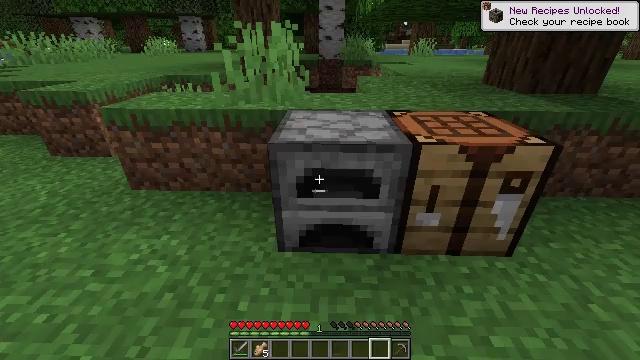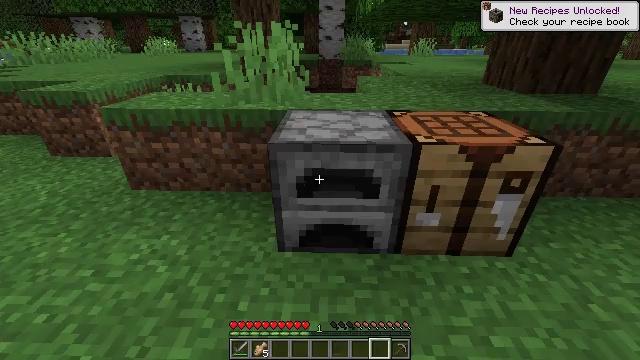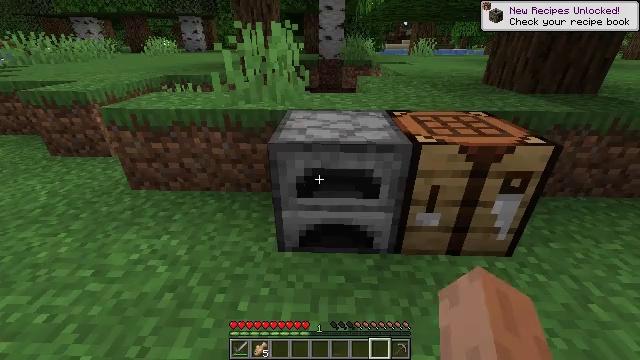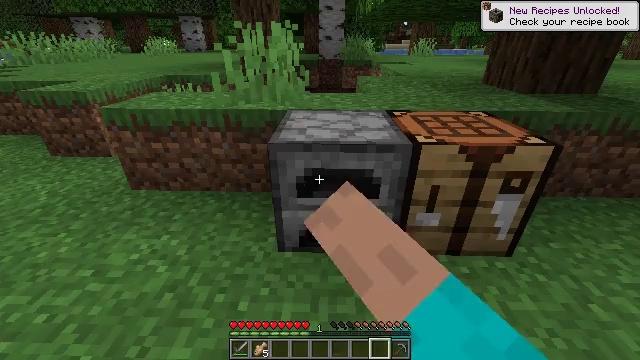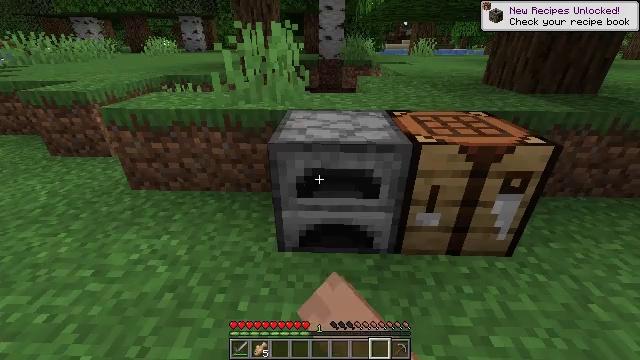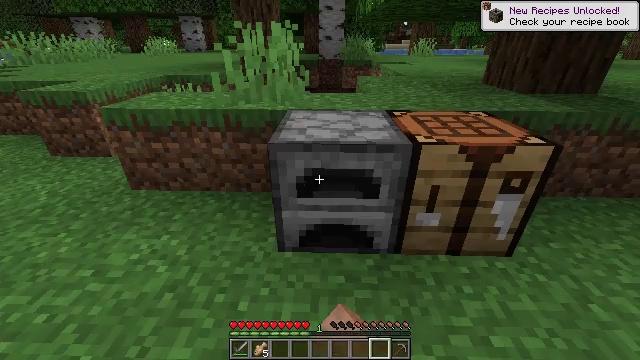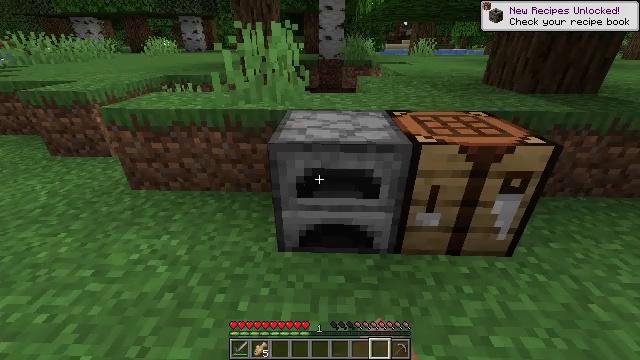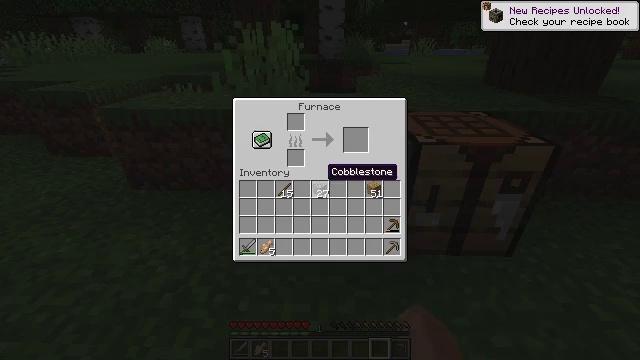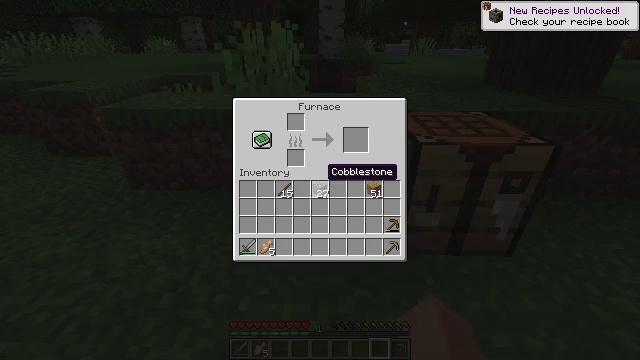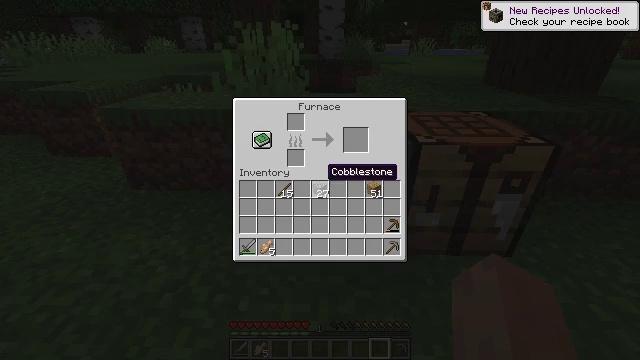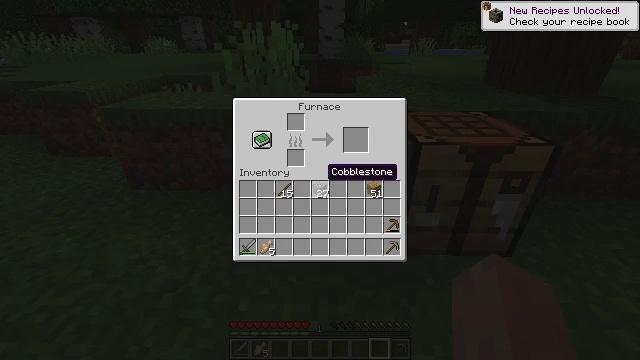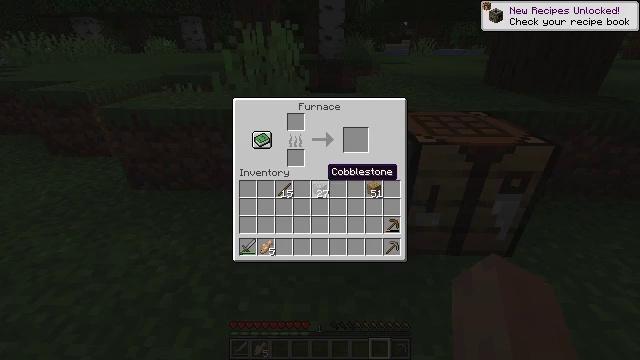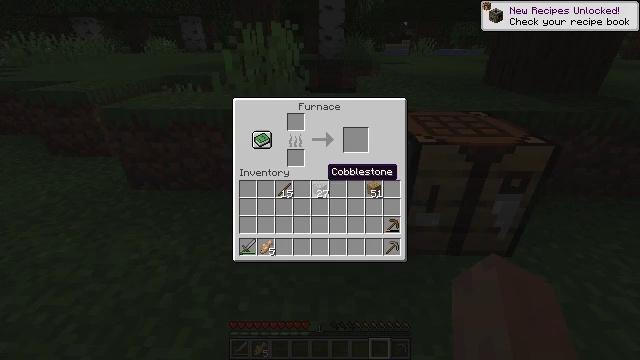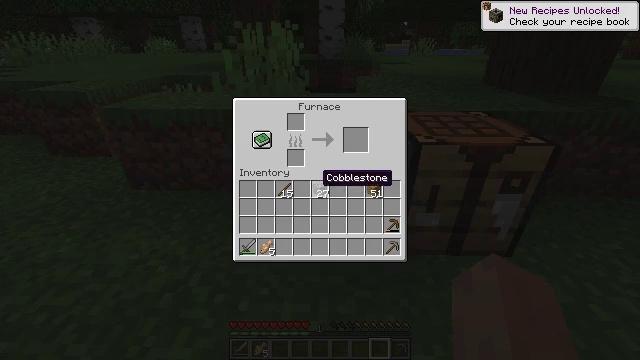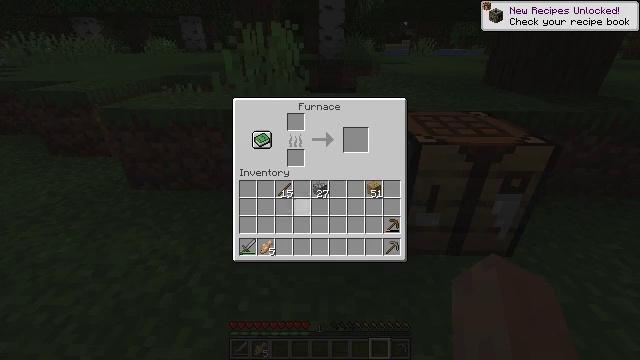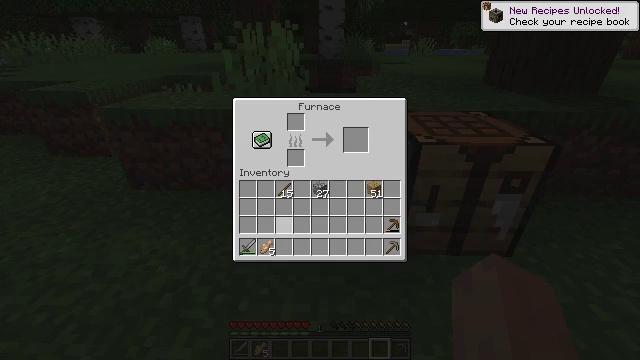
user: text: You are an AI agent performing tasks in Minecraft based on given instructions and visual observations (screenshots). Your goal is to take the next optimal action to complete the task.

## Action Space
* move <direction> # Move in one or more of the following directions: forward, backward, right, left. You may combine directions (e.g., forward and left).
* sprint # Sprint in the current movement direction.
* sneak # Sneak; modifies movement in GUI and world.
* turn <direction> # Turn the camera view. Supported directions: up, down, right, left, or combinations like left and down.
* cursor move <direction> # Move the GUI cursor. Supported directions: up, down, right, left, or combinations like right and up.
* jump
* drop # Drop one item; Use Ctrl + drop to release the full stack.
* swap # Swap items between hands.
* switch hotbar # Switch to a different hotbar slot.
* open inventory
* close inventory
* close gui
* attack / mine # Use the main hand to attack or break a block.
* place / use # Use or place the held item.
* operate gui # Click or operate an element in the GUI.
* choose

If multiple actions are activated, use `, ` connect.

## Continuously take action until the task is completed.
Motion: motion action
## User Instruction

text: Heat cod in the furnace to get cooked cod.
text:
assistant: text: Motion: no_op
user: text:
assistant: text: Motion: use / place
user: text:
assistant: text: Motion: use / place
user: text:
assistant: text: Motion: use / place
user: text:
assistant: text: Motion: no_op
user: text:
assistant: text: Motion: no_op
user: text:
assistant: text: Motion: open gui
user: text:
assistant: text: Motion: no_op
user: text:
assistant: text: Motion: no_op
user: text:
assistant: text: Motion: no_op
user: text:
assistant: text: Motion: no_op
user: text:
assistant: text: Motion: no_op
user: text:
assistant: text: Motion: no_op
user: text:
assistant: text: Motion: cursor move left and down
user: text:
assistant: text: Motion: cursor move left and down
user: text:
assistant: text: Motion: cursor move down
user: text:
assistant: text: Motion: no_op
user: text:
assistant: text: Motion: no_op
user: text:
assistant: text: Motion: cursor move right
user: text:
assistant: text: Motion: cursor move right
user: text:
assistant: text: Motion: cursor move right
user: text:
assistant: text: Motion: cursor move right and up
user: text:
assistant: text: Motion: cursor move up
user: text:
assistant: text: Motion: cursor move up
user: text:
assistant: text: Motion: no_op
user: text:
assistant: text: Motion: no_op
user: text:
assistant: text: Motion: no_op
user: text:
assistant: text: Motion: operate gui
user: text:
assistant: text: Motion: operate gui
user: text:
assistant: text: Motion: cursor move left and up